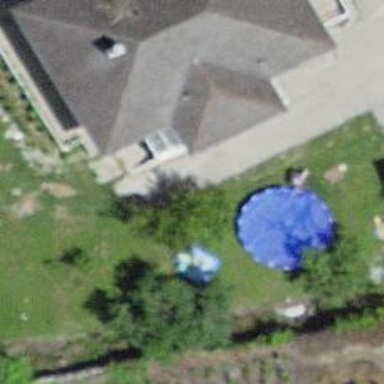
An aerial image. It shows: Swimming pool located in leisure land.